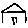
Label: house